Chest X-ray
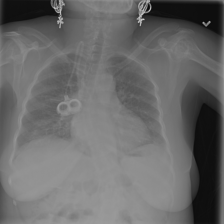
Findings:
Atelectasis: negative
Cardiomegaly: negative
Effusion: negative
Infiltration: negative
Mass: negative
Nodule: negative
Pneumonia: negative
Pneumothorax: negative
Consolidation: positive
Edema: negative
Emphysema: negative
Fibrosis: negative
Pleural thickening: negative
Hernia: negative